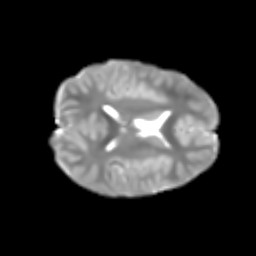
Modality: T2w
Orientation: axial
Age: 7
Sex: male
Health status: healthy